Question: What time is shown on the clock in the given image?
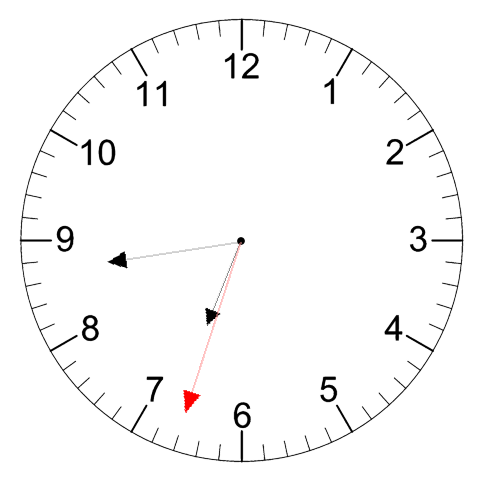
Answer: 06:43:33